Question: There's a bug, or something, on my client's site where if you switch the language to any of the Asian options (CJK) then open the language selector again, "Russian" (in Russian), "Greek" (in Greek), and "Serbian" (in Serbian) have extra spaces between the letters. If you choose any other language, these words are fine in the language option list. The following style is on html element -
'''
font: 200 100%/1.5 sans-serif;
'''
I read that on Macs, sans-serif will pull in Helvetica as its first choice, and on Windows, it will be Arial. In the my dev tools, if I change sans-serif to Helvetica, it changes the font and fixes the problem, rather than the font looking exactly the same, which is what I expected. (I do have Helvetica on my Mac. I haven't checked this in Windows yet.) Below is a sample screenshot.

Actually, now that I've played with it a bit more, I found that when I select Korean, the non-Korean words are rendered in Apple Gothic, for Chinese the non-Chinese words are in Century Gothic, and for Japanese the non-Japanese words are in Avant Garde. Any thoughts on why? I could just create a rule set that assigns Helvetica, Arial, sans-serif as the font stack for these languages, but any explanation on what's going would be a great learning experience.
Edit: When I mentioned Apple Gothic, Century Gothic, and Avant Garde, what I meant was that for each of the Asian languages, I changed 'sans-serif' to some other font name in my dev tools to see if I could determine what sans-serif font was being defaulted to in CJK for the non-Asian words on the page. I find it weird that Chinese, Japanese and Korean each used a different sans-serif font.
Sample code of the language option list -
'''
<ul>
/* other LIs here */
<li>Ellenika</li>
/* other LIs here */
</ul>
/* CSS for the LIs */
li {
font-size: .857em; /* computes to 16px */
list-style: none;
padding: .786em .714em .643em .714em;
transition: all 0.25s ease-in-out;
background-color: #fafafa;
border-top: 1px solid #d0d0d0;
color: #333;
margin: 0;
text-align: left;
}
'''
This was tested in Chrome 37.0.2062.120 and FF 32 on a Mac (10.6.8). Incidentally, Safari 5.1.8 on the same computer did not repro the issue.
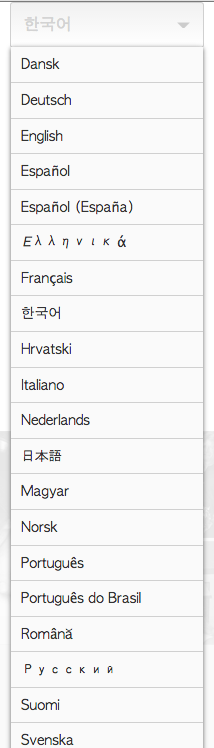
Answer: According to <URL>, "Mac OS X comes with new a family of high-quality Japanese fonts called Hiragino. The fonts also contain high-quality glyphs for the Western European subset of the Latin script. This makes the fonts ill-suited for Greek or Russian text."
My options at this point are to test other fonts that come with Mac OS to see if they do not apply the widths to Greek and Russian characters. If they all do, I'll resort to using my aforementioned font stack. Also, when I check this in Windows, I don't see this issue.